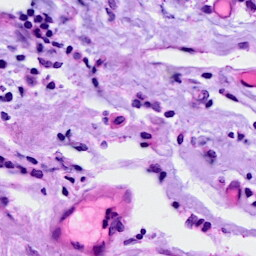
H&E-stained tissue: Breast